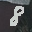
Label: 8